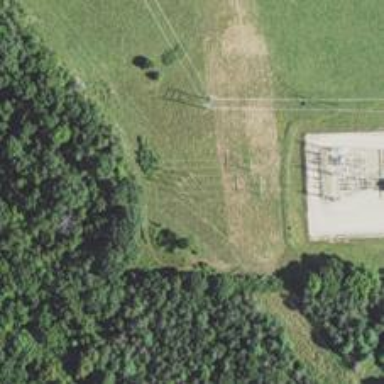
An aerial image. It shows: Power connection tower.